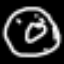
Label: donut